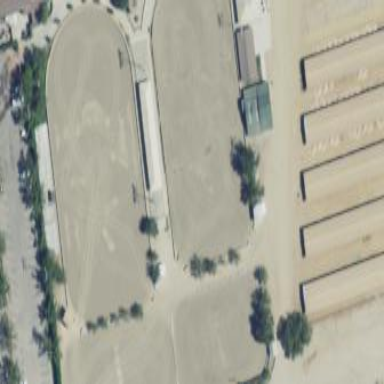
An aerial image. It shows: Sand pitch for equestrian sport activities.